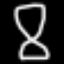
Label: hourglass